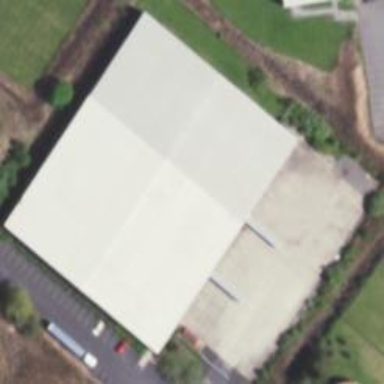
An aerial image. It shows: Warehouse.